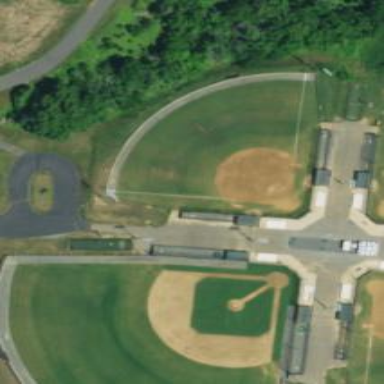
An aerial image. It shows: Baseball pitch for leisure land.